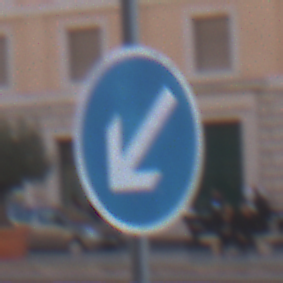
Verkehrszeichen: VorgeschriebeneVorbeifahrtLinks
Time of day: SunriseSunset
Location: Outdoor (Urban)
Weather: Clear
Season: NotSpecified
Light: Natural